Question: I try to add tab inside fragment .I can add but the content of particular tab overlap the tab
MainFragmentActivity.java
'''
public class MainActivity extends FragmentActivity {
@Override
protected void onCreate(Bundle savedInstanceState) {
super.onCreate(savedInstanceState);
setContentView(R.layout.activity_main);
Fragment fragment= new FragmentTab();
getSupportFragmentManager().beginTransaction().add(R.id.content_frame,fragment).commit();
}
}
'''
activity_main.xml
'''
<LinearLayout xmlns:android="http://schemas.android.com/apk/res/android"
xmlns:tools="http://schemas.android.com/tools"
android:layout_width="match_parent"
android:layout_height="match_parent"
android:orientation="vertical" >
<FrameLayout
android:id="@+id/content_frame"
android:layout_width="match_parent"
android:layout_height="match_parent" />
</LinearLayout>
'''
FragmentTab.java
'''
public class FragmentTab extends Fragment {
public FragmentTab() {
}
public void onCreate(Bundle savedInstanceState) {
super.onCreate(savedInstanceState);
}
FragmentTabHost mTabHost;
@Override
public View onCreateView(LayoutInflater inflater, ViewGroup container, Bundle
savedInstanceState) {
// TODO Auto-generated method stub
View rootView = inflater.inflate(R.layout.fragment_tabs, container, false);
mTabHost = (FragmentTabHost) rootView.findViewById(android.R.id.tabhost);
mTabHost.setup(getActivity(), getChildFragmentManager(), R.id.realtabcontent);
mTabHost.addTab(mTabHost.newTabSpec("fragmentb").setIndicator("Fragment A"),
FragmentA.class, null);
mTabHost.addTab(mTabHost.newTabSpec("fragmentc").setIndicator("Fragment B" ),
FragmentB.class, null);
return rootView;
}
}
'''
fragment_tabs.xml
'''
<LinearLayout
android:layout_width="match_parent"
android:layout_height="match_parent"
android:orientation="vertical" >
<FrameLayout
android:id="@+id/realtabcontent"
android:layout_width="match_parent"
android:layout_height="0dp"
android:layout_weight="1" />
</LinearLayout>
</android.support.v4.app.FragmentTabHost>
'''
FragmentA.java
'''
public class FragmentB extends Fragment{
@Override
public View onCreateView(LayoutInflater inflater, ViewGroup container, Bundle
savedInstanceState) {
View rootView= inflater.inflate(R.layout.fragment_a, container,false);
return rootView;
}
}
'''
fragment_a.xml
'''
<TextView
android:id="@+id/textView2"
android:layout_width="wrap_content"
android:layout_height="wrap_content"
android:text="FragmentA" />
</LinearLayout>
'''
FragmentB.java
'''
public class FragmentB extends Fragment{
@Override
public View onCreateView(LayoutInflater inflater, ViewGroup container, Bundle
savedInstanceState) {
View rootView= inflater.inflate(R.layout.fragment_b, container,false);
return rootView;
}
}
'''
fragment_b.xml
'''
<TextView
android:id="@+id/textView1"
android:layout_width="wrap_content"
android:layout_height="wrap_content"
android:text="FragmentB" />
</LinearLayout>
'''
Screenshot :

Any help of suggestion would be helpful, I want the content of tab fragment below tab header.
The content of fragment overlap the tab header.I use FragmentTabHost to use tab layout in fragment
Please help me how to solve this issue.I want the content of tab fragment below tab header.
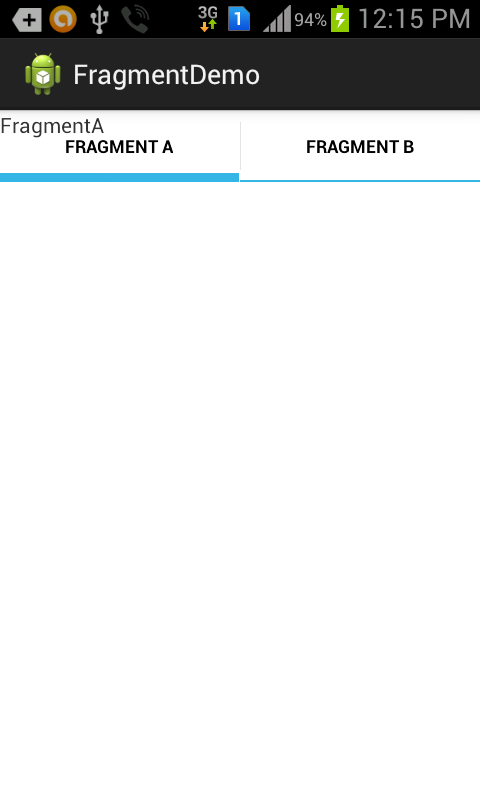
Answer: I believe this could work for you, if you are targeting API17 +. If not you should take a look at ViewContainers, and swipeable views.
'''
import android.support.v4.app.Fragment;
import android.support.v4.app.FragmentTabHost;
import android.view.LayoutInflater;
import android.view.View;
import android.view.ViewGroup;
public class TabHostParentFragment extends Fragment {
private FragmentTabHost tabHost;
@Override
public View onCreateView(LayoutInflater inflater, ViewGroup container, Bundle savedInstanceState) {
tabHost = new FragmentTabHost(getActivity());
tabHost.setup(getActivity(), getChildFragmentManager(), R.layout.my_parent_fragment);
Bundle arg1 = new Bundle();
arg1.putInt("Arg for Frag1", 1);
tabHost.addTab(tabHost.newTabSpec("Tab1").setIndicator("Frag Tab1"),
NewsFragment.class, arg1);
Bundle arg2 = new Bundle();
arg2.putInt("Arg for Frag2", 2);
tabHost.addTab(tabHost.newTabSpec("Tab2").setIndicator("Frag Tab2"),
MyNestedFragment2.class, arg2);
return tabHost;
}
'''